Оценка погрешностей в этой работе не требуется. Физический смысл пословицы, стоящей в названии работы, состоит в том, что слой воды, как и любая плоскопараллельная пластина, приближает объект наблюдения к наблюдателю. Величина оптического смещения объекта к наблюдателю $h$ зависит от толщины плоскопараллельной пластины $H$ и её оптических характеристик. Для малых углов отклонения лучей от вертикали к поверхности воды зависимость имеет такой вид: $$h=kH,$$ где $k$ — коэффициент, зависящий от оптических характеристик плоскопараллельной пластины. Для исследования этой зависимости вы должны на чистом белом листе бумаги нарисовать три параллельные линии на расстоянии $x = 2{~}{мм}$ друг от друга; затем налить в пластиковый стакан слой воды не менее $40{~}{мм}$ и наблюдать сверху эти три линии. При положении Вашего глаза на одной вертикали к поверхности воды с центральной линией Вы увидите линии под водой на продолжении линий, наблюдаемых без воды (см. фото слева).  При небольшом отклонении Вы увидите смещение линий под водой. Вам необходимо найти такое положение, при котором линии смещаются на величину $x = 2{~}{мм}$. При этом две линии под водой являются продолжением двух линий, наблюдаемых без воды (см. фото справа).Для определения величины смещения $h$ воспользуйтесь подобием треугольников $ABC$ и $ADE$ (см. рисунок). Определить положение точек $E$ и $D$ Вам поможет уголок из картона, вершина $D$ которого должна попасть на прямую $AB$.
Проведите измерение величин $a$ и $b$ для разных уровней воды $H$ в стакане.
Используя рисунок, получите расчётную формулу для зависимости $h$ через $a$, $b$ и $x$.
Постройте график зависимости $h$ от $H$ и определите коэффициент $k$ для воды.
Постройте ход луча из точки $A$ и, используя закон преломления света, теоретически получите формулу для нахождения величины смещения $h$ для слоя воды $H$. Рассмотрите преломление для малых углов падения. Определите показатель преломления $n$ воды, используя свой результат для коэффициента $k$. для малых углов в радианах можно считать, что $\operatorname{tg}\varphi\approx\sin\varphi\approx\varphi$; абсолютный показатель преломления воздуха считайте равным 1.
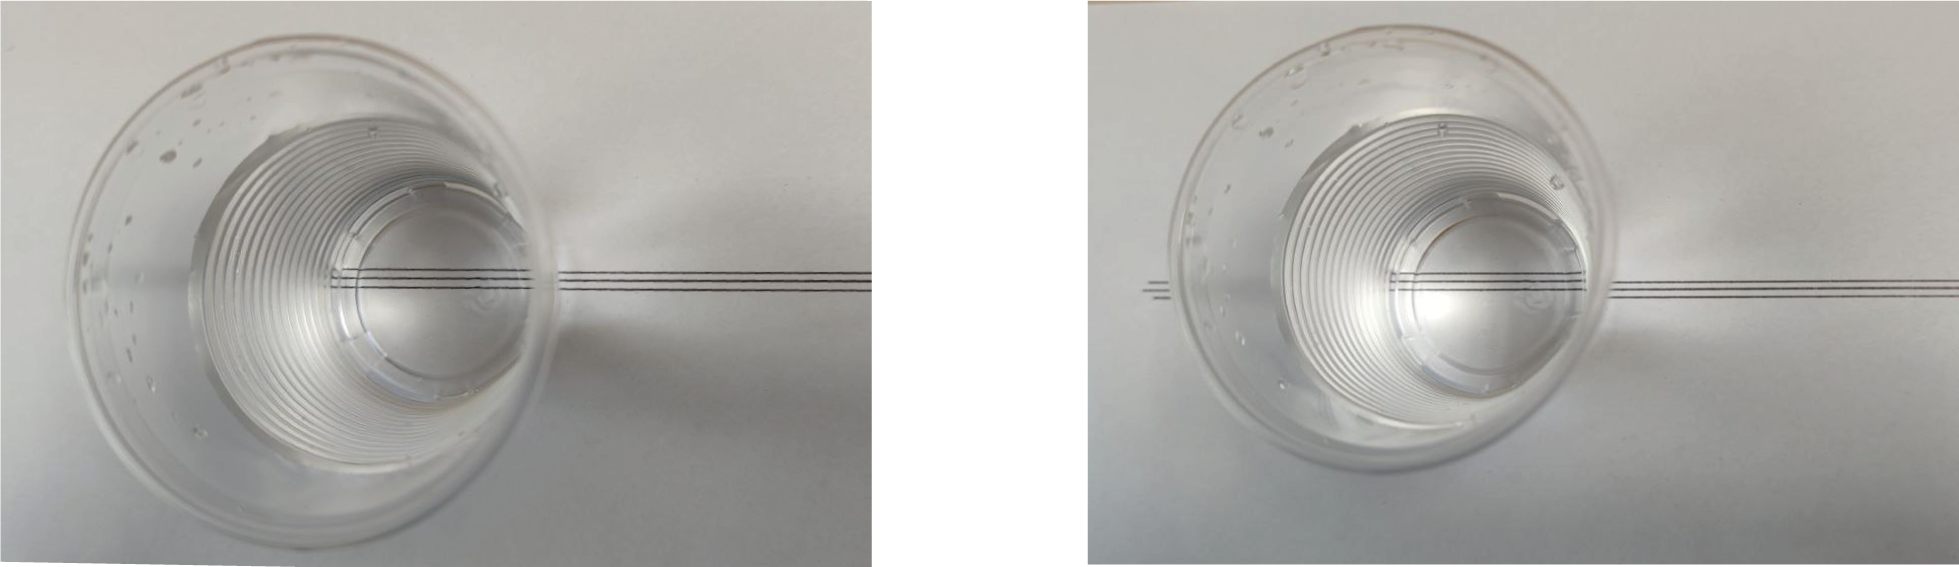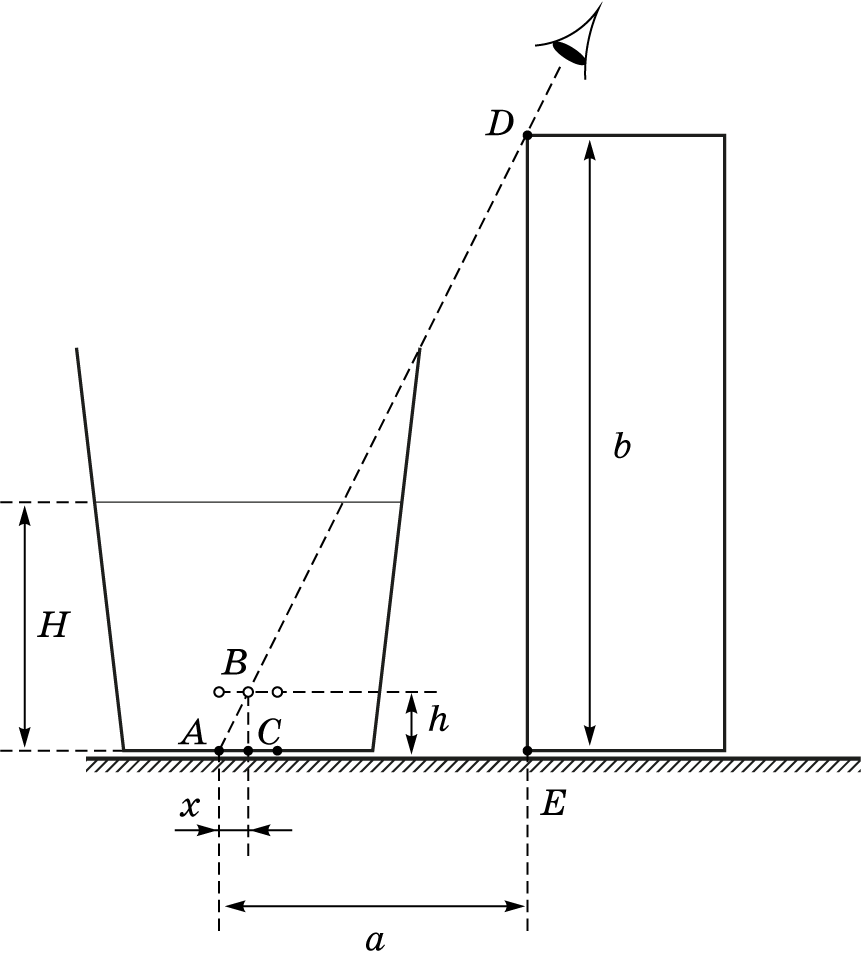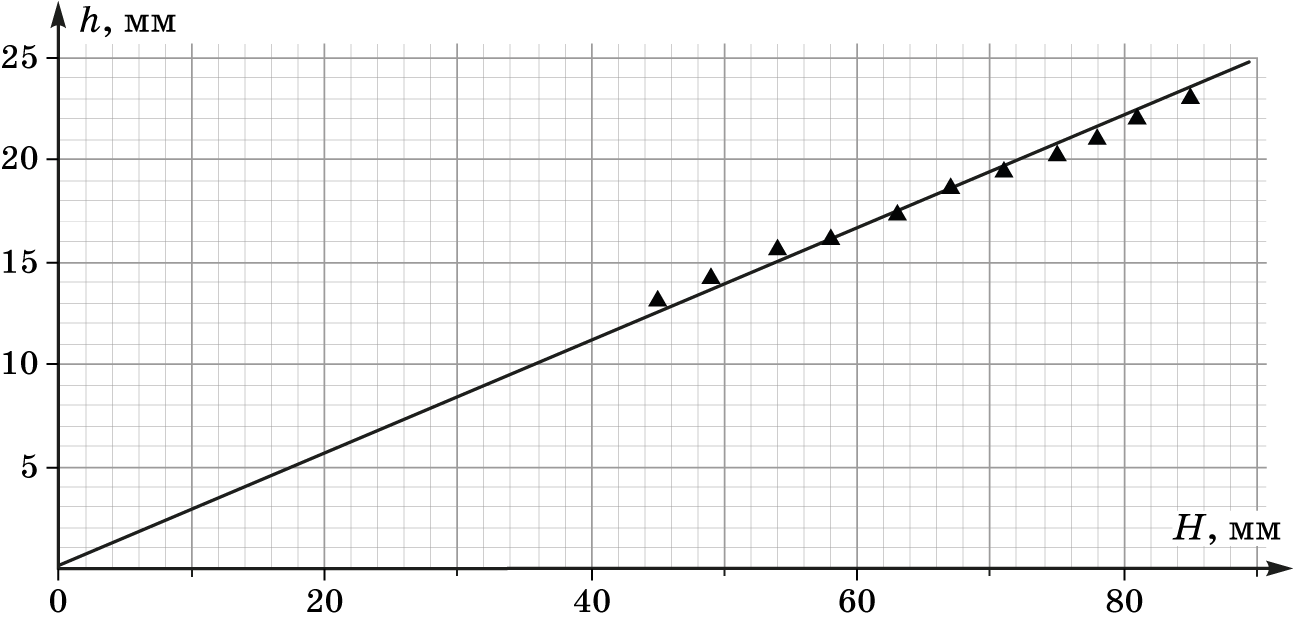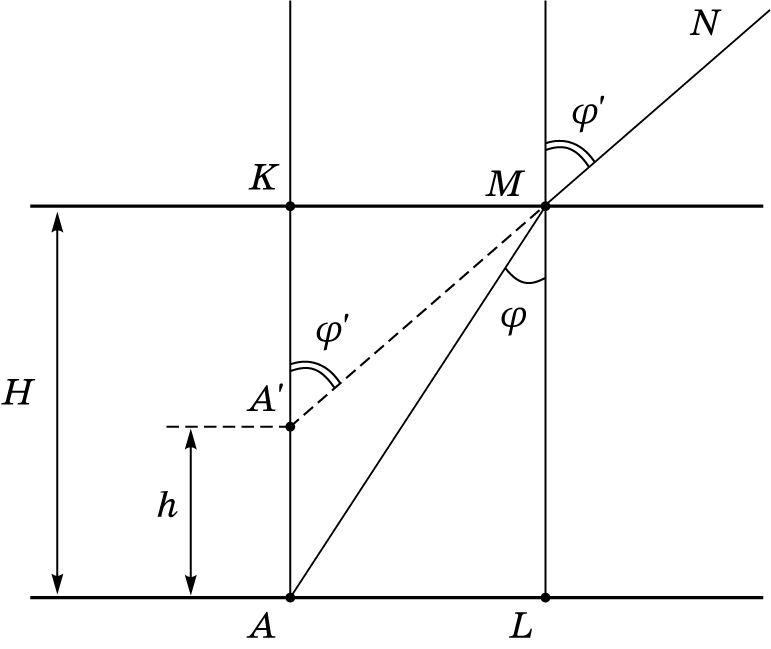
Проведите измерение величин $a$ и $b$ для разных уровней воды $H$ в стакане.
Решение: Проводим измерения, результаты представлены в таблице 1. В последнем столбце указано значение $h$, расчет которого проведён по формуле, полученной в пункте 2. | № п/п | $H,{~}мм$ | $a,{~}мм$ | $b,{~}мм$ | $x,{~}мм$ | $h,{~}мм$ | | --- | --- | --- | --- | --- | --- | | 1 | 45 | 37 | 242 | 2 | 13,1 | | 2 | 49 | 34 | 242 | 2 | 14,2 | | 3 | 54 | 31 | 242 | 2 | 15,6 | | 4 | 58 | 30 | 242 | 2 | 16,1 | | 5 | 63 | 28 | 242 | 2 | 17,3 | | 6 | 67 | 26 | 242 | 2 | 18,6 | | 7 | 71 | 25 | 242 | 2 | 19,4 | | 8 | 75 | 24 | 242 | 2 | 20,2 | | 9 | 78 | 23 | 242 | 2 | 21,0 | | 10 | 81 | 22 | 242 | 2 | 22,0 | | 11 | 85 | 21 | 242 | 2 | 23,0 |
Ответ: | № п/п | $H,{~}мм$ | $a,{~}мм$ | $b,{~}мм$ | $x,{~}мм$ | $h,{~}мм$ | | --- | --- | --- | --- | --- | --- | | 1 | 45 | 37 | 242 | 2 | 13,1 | | 2 | 49 | 34 | 242 | 2 | 14,2 | | 3 | 54 | 31 | 242 | 2 | 15,6 | | 4 | 58 | 30 | 242 | 2 | 16,1 | | 5 | 63 | 28 | 242 | 2 | 17,3 | | 6 | 67 | 26 | 242 | 2 | 18,6 | | 7 | 71 | 25 | 242 | 2 | 19,4 | | 8 | 75 | 24 | 242 | 2 | 20,2 | | 9 | 78 | 23 | 242 | 2 | 21,0 | | 10 | 81 | 22 | 242 | 2 | 22,0 | | 11 | 85 | 21 | 242 | 2 | 23,0 | Ответ: № п/п$H,{~}мм$$a,{~}мм$$b,{~}мм$$x,{~}мм$$h,{~}мм$14537242213,124934242214,235431242215,645830242216,156328242217,366726242218,677125242219,487524242220,297823242221,0108122242222,0118521242223,0

Используя рисунок, получите расчётную формулу для зависимости $h$ через $a$, $b$ и $x$.
Решение: Получим расчётную формулу для $h$. Из подобия треугольников $ABC$ и $ADE$:$$\frac{h}{x}=\frac{b}{a};\\h=\frac{b\cdot x}{a}.$$В таблицу 1 добавлен столбец, в котором содержатся результаты расчёта $h$.
Ответ: $h=\frac{b\cdot x}{a}.$

Постройте график зависимости $h$ от $H$ и определите коэффициент $k$ для воды.
Решение: Строим график зависимости $h(H)$:  Так как точки хорошо ложатся на прямую, проходящую через начало координат, делаем вывод о линейной зависимости $h$ от $H$. Проводим прямую через начало координат и определяем угловой коэффициент:$$k \approx 0,28.$$
Ответ: $k\approx0,28.$

Постройте ход луча из точки $A$ и, используя закон преломления света, теоретически получите формулу для нахождения величины смещения $h$ для слоя воды $H$. Рассмотрите преломление для малых углов падения. Определите показатель преломления $n$ воды, используя свой результат для коэффициента $k$.
Решение: По закону преломления $$n\cdot \sin\varphi=1\cdot \sin\varphi^\prime.$$Абсолютный показатель преломления воздуха равен 1, показатель преломления воды равен $n$. Рассмотрим треугольник $ALM$$$AL=LM\cdot \text{tg}\,\varphi=H\cdot \text{tg}\,\varphi.$$Запишем соотношение между катетами треугольника $A^\prime KM$$$KM=KA^\prime\cdot \text{tg}\,\varphi^\prime.$$Кроме того, $KM=AL$.Так как угол падения $\varphi$ и угол преломления $\varphi^\prime$ малы, то $$\text{tg}\,\varphi\approx\sin\varphi\approx\varphi; \\\text{tg}\,\varphi^\prime\approx\sin\varphi^\prime\approx\varphi^\prime.$$Тогда$$H\cdot \text{tg}\,\varphi=KA^\prime\cdot\text{tg}\,\varphi^\prime;\\H\cdot \sin\varphi=KA^\prime\cdot n \cdot \sin\varphi;\\H\cdot \varphi=KA^\prime\cdot n \cdot \varphi;$$Так как$$KA^\prime=KA-AA^\prime=H-h,$$то для $h$ получим$$h=\frac{n-1}{n}\cdot H.$$Таким образом коэффициент преломления $n$ связан с найденным коэффициентом $k$ соотношением$$k=\frac{n-1}{n}.$$Выразим показатель преломления $n$$$n=\frac{1}{1-k}$$.Подставим значения, найдем показатель преломления воды в нашей работе$$n=\frac{1}{1-0,28}=1,39.$$
Ответ: $n=1,39.$
Темы:
E, Всероссийские